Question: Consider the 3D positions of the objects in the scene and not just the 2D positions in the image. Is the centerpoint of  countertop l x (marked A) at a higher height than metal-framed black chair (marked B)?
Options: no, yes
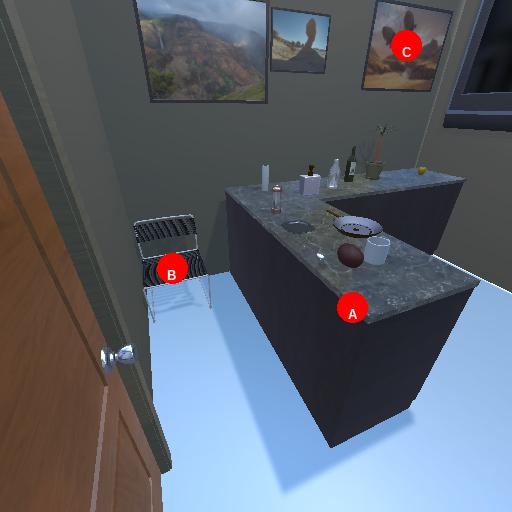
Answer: no